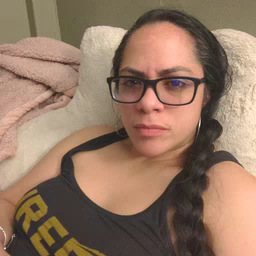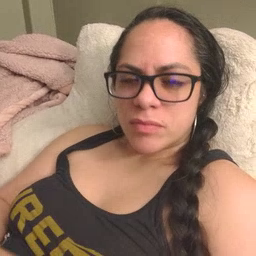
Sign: stuck